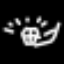
Label: diamond